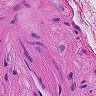
Metastatic tissue present: no